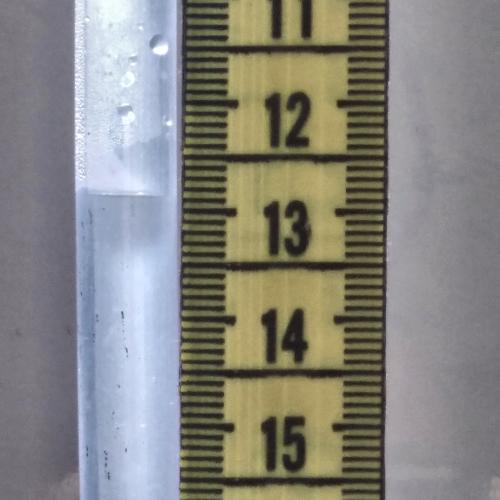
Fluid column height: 12.9 cm